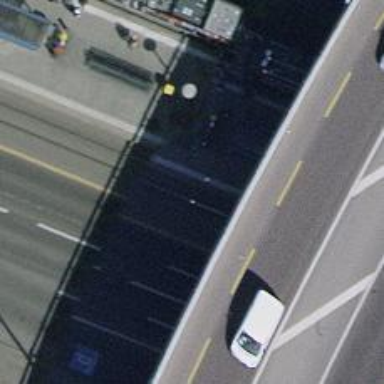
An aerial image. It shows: Tram stop for public transport.